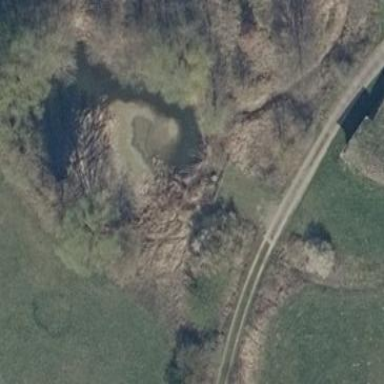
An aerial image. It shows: Pond with natural water.